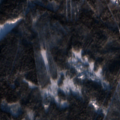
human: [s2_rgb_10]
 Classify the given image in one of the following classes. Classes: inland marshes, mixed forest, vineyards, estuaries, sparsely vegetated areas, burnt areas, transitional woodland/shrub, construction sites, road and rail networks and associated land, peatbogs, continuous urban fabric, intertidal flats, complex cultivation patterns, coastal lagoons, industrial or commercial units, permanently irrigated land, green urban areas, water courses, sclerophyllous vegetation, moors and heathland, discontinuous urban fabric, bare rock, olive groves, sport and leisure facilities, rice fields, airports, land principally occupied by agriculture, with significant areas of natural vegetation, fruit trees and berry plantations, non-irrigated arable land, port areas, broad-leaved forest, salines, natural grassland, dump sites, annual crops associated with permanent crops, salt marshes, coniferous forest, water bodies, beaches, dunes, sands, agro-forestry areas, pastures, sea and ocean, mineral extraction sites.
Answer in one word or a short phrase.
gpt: broad-leaved forest, coniferous forest, mixed forest